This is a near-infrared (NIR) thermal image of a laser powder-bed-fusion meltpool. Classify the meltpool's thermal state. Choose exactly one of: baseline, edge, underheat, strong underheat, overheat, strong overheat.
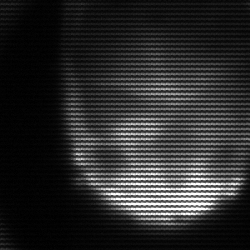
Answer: edge